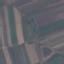
Land use / land cover: AnnualCrop